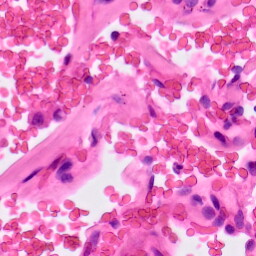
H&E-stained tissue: Lung